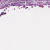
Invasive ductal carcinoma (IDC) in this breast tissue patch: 1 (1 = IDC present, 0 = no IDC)